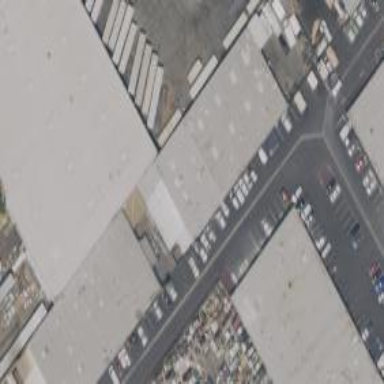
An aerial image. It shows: Industrial building.